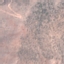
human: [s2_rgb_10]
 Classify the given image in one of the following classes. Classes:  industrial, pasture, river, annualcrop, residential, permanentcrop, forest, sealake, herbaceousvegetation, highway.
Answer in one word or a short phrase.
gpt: HerbaceousVegetation